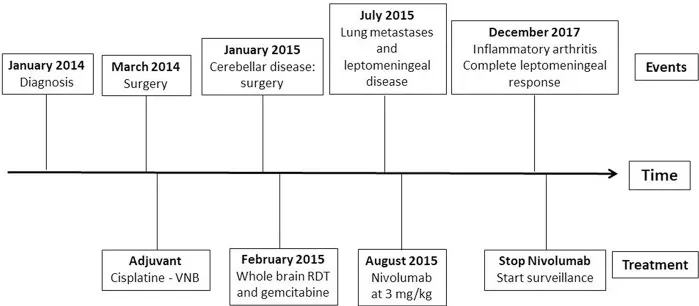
Timeline of events since the diagnosis and summary of administered treatments.
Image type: chart (chart)